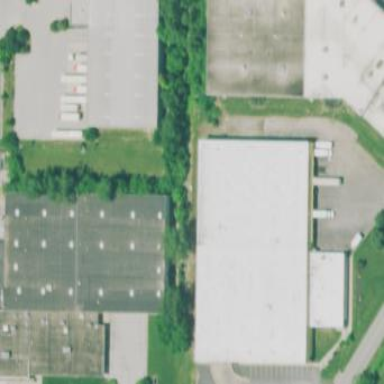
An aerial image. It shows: Warehouse building.